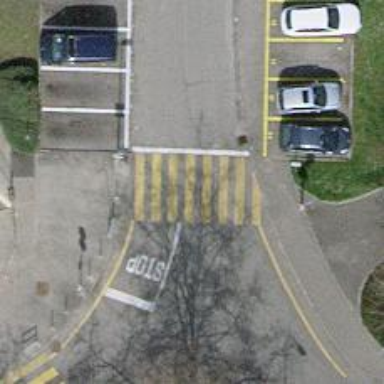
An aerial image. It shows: Zebra crossing for pedestrians.